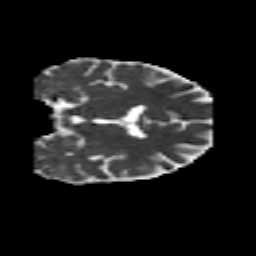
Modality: MD
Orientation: coronal
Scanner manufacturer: siemens
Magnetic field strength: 3 T
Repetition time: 6.8 s
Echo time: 0.093 s